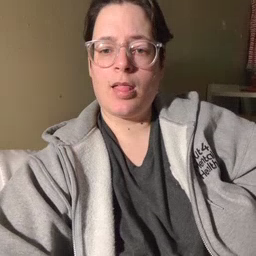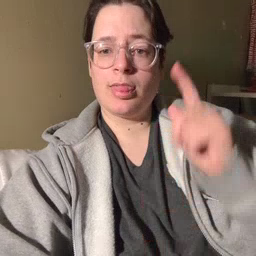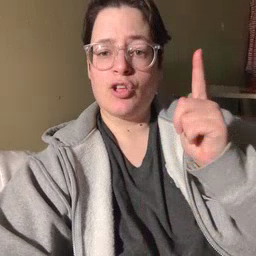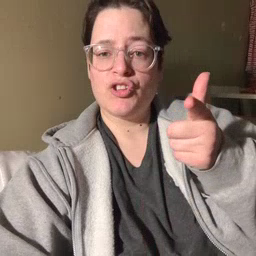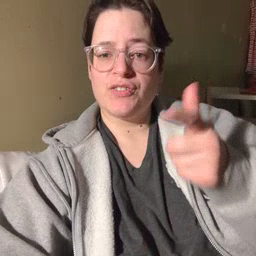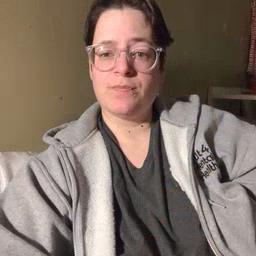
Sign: later